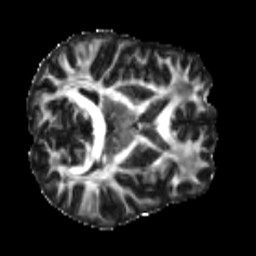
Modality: FA
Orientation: axial
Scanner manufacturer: siemens
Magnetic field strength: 3 T
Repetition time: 4 s
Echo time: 0.0594 s